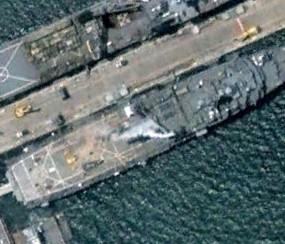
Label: combat